Question: Basically I don't know if i'm being an idiot but i'm trying to use ASP MVC 4 inside visual studio 2013, now I would like to edit files which are not displaying in the solution explorer:

so like in the picture, I have in here a Global and Content folder in the Windows Explorer, now the Content folder you can see in both Windows Explorer and Solution Explorer, however I have my own files and folders in there and they are not displaying.
Also in the scripts folder all my scripts I made are not displaying in the solution explorer.
The entire of my Important folder is missing too.
How can I show them as you can see them inside Windows Explorer.
Thanks
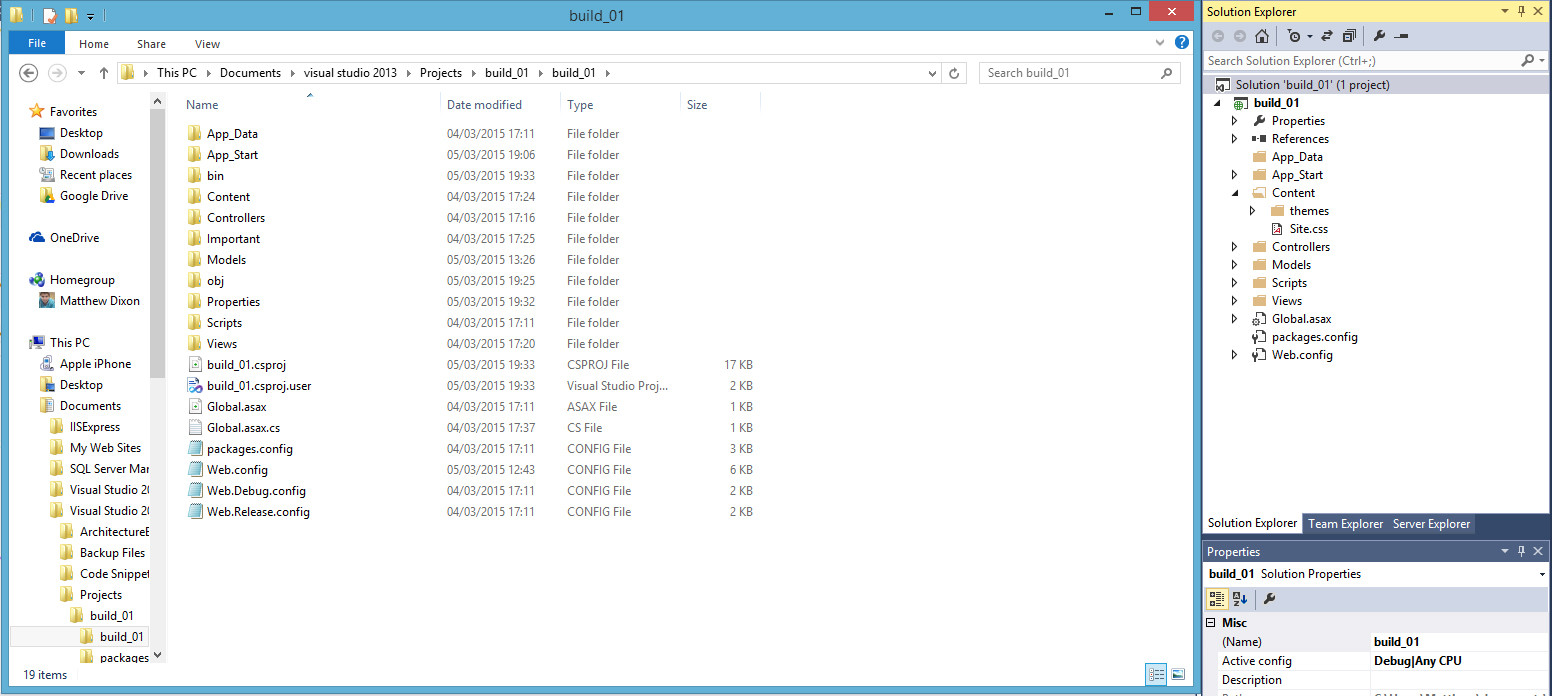
Answer: In the Solution Explorer at the top (make sure you have a project selected), click the Show All Files button (looks like two piece of paper with the dashed outline of a third piece of paper). Then you can right click the files that aren't showing up and click "Include In Project". Then you can click the Show All Files button again if you want.
The Show All Files button shows/hides files that are within the project folder, whether or not they're added to the project's '.csproj'.
The Include In Project button adds the file to the '.csproj' file. If it's already in the project, you would have the Exclude From Project option which removes the file from the '.csproj'.